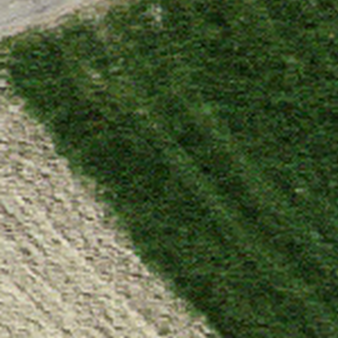
Label: other